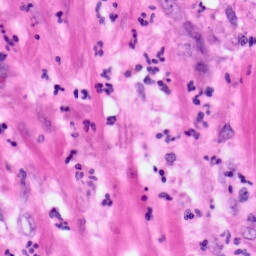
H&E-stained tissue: Pancreatic